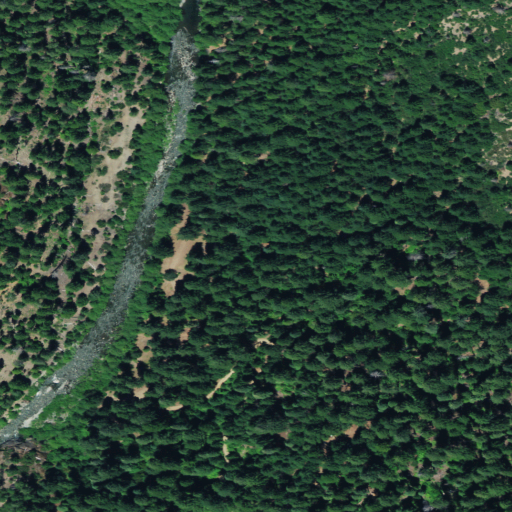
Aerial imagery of valley in California named Hobo Gulch containing evergreen forest, open development, low intensity development, shrub, medium intensity development, and high intensity development